Question:
I have a table, where I've given a gray background-color to every second row. How do I capture the empty cells here? And why aren't these being captured in this css:
'''
tr:nth-child(even) {
background-color: #dddddd;
}
'''
Doing td:empty doesn't capture the blocks neither, so I'm a bit stumped.
Here's the html
'''
<td>
<tr>
<td colspan="2">
<input type="text" placeholder="Add new email" v-model="email" />
<img @click="addEmailToQ" src="@/assets/Plus.png" />
</td>
</tr>
<!-- <h2>Emails</h2> -->
<tr style="text-align: left" v-for="(email, key) in emailList" :key="key">
{{email}}
</tr>
</td>
'''
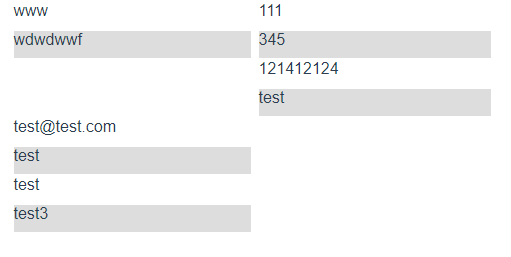
Answer: Make sure you are including '<td>' in all cells, even empty '<td> </td>'
'''
tr:nth-child(even) {
background-color: #dddddd;
}
'''
'''
<!DOCTYPE html>
<html lang="en">
<head>
<meta charset="UTF-8" />
<meta name="viewport" content="width=device-width, initial-scale=1.0" />
<meta http-equiv="X-UA-Compatible" content="ie=edge" />
<title>Static Template</title>
</head>
<body>
<table style="width:100%">
<tr>
<th>Firstname</th>
<th>Lastname</th>
<th>Age</th>
</tr>
<tr>
<td></td>
<td>Smith</td>
<td></td>
</tr>
<tr>
<td>Eve</td>
<td></td>
<td>94</td>
</tr>
<tr>
<td>Jill</td>
<td>Smith</td>
<td>50</td>
</tr>
<tr>
<td>Eve</td>
<td></td>
<td>94</td>
</tr>
<tr>
<td>Jill</td>
<td></td>
<td>50</td>
</tr>
<tr>
<td>Eve</td>
<td></td>
<td>94</td>
</tr>
</table>
</body>
</html>
'''